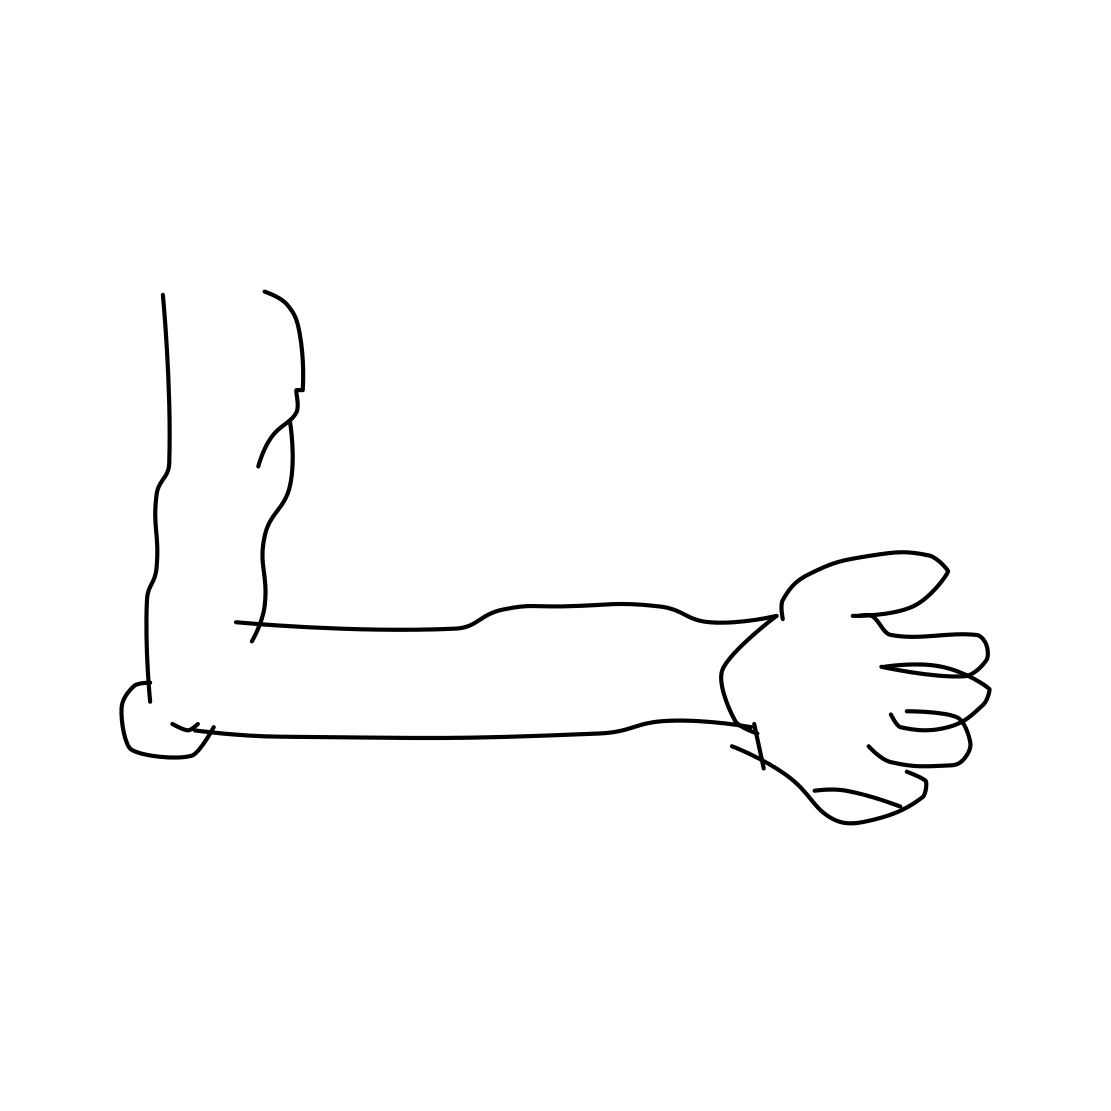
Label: arm